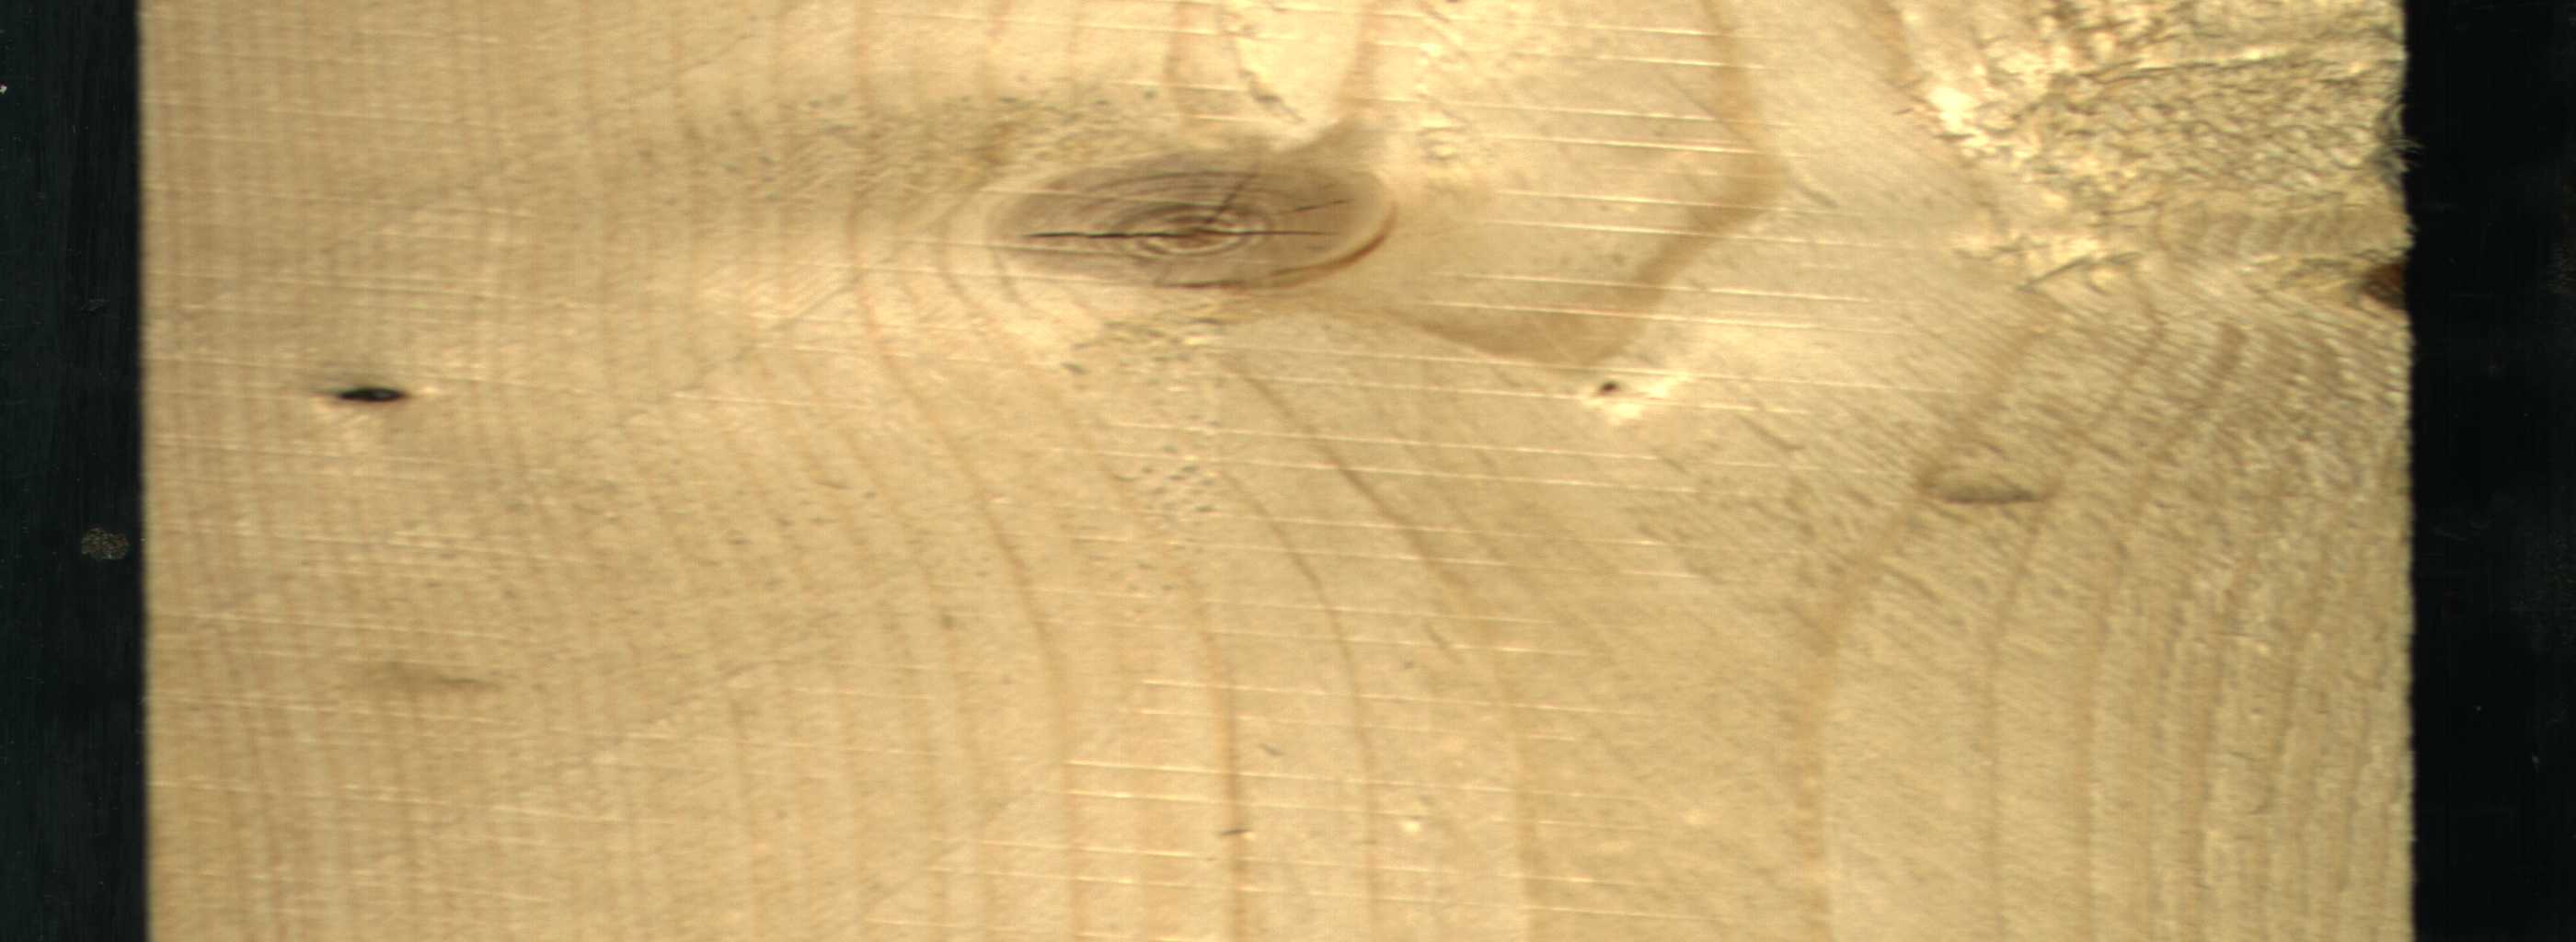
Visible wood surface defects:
knot_with_crack
Dead_Knot
Dead_Knot